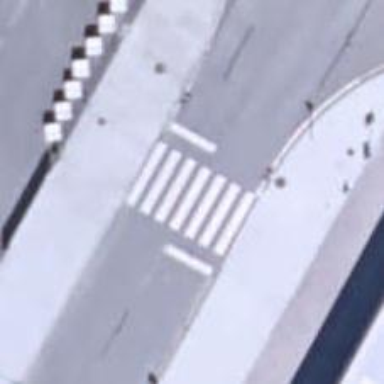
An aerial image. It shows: Marked road crossing.